Question: When I writing this question these are the latest XCode and OS X versions, just updated yesterday.
I can not believe that the only iOS version is 7.1 I can test my application against with the simulator... Or Apple suppose that all the mobile device owners have this latest iOS, and I as a developer targeting these users should share this crazy idea?
I must missed something, please point it out.
Almost forget: Where is the home button? See attached picture.

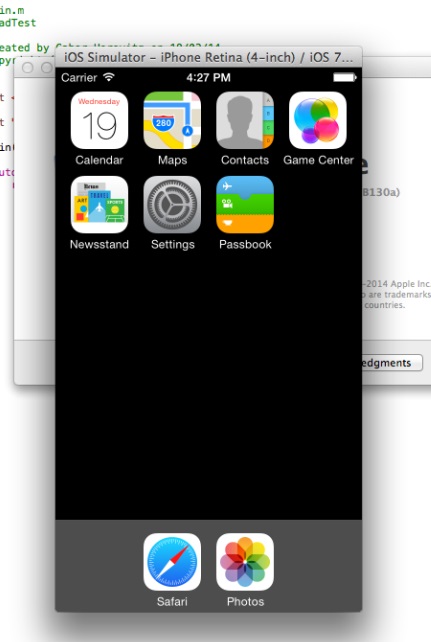
Answer: :
Xcode / Preferences... / Downloads / You can download older Simulator versions from there
However,you are right, in Xcode 5.1 the only 2 older versions available are 7.0 and 6.1 if you are running Maverick.
: Shift + cmd + H